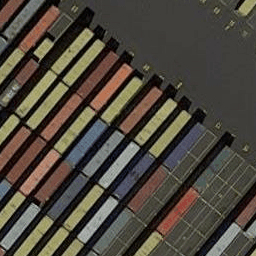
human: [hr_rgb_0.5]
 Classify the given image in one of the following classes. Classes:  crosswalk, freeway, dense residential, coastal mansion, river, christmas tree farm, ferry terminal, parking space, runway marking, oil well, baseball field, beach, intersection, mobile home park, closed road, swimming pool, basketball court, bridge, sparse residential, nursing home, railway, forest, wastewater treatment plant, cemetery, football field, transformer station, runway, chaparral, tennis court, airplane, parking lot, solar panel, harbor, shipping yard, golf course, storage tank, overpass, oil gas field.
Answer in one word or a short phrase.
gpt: shipping yard